Field crop: maize
Growth stage: 2
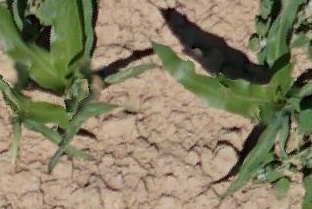
Species: maize